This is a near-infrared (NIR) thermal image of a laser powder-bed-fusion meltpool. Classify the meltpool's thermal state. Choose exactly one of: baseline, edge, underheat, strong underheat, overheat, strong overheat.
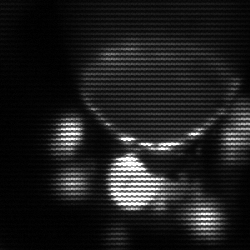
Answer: edge